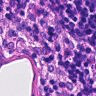
Metastatic tissue present: no